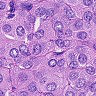
Metastatic tissue present: yes